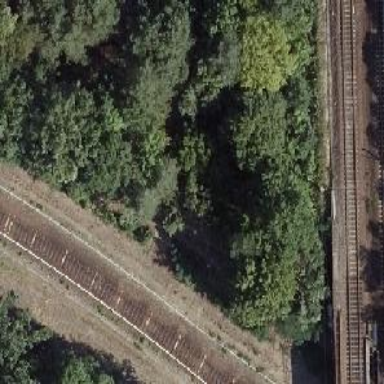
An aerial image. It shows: Abandoned railway with one track.